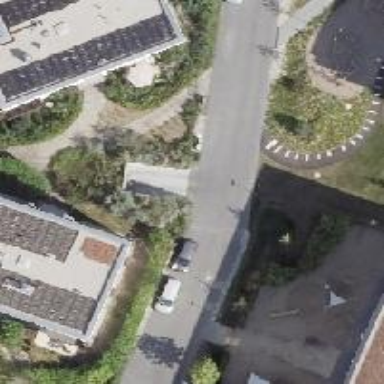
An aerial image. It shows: Parking entrance.